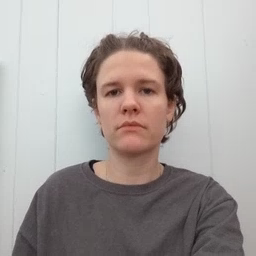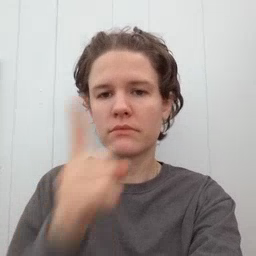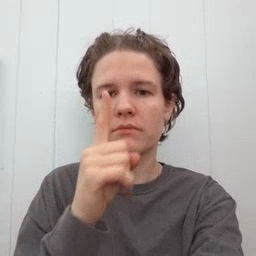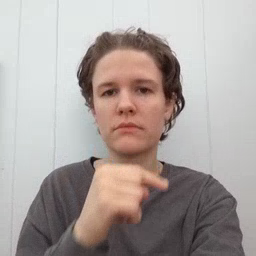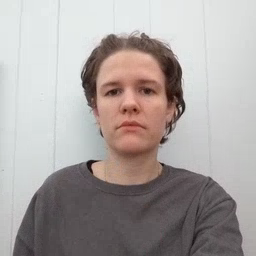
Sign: mouse